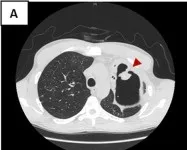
Case presentation. A patient in his late thirties with HIV, tuberculosis (4-drug treatment in 2009), and LUL cavitary lesion with aspergilloma presenting with life-threatening hemoptysis. A; Single image from axial computed tomography shows aspergilloma (arrowhead), which was the likely etiology of this patient's hemoptysis.
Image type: radiology (ct)